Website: ulta-beauty
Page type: billing-address
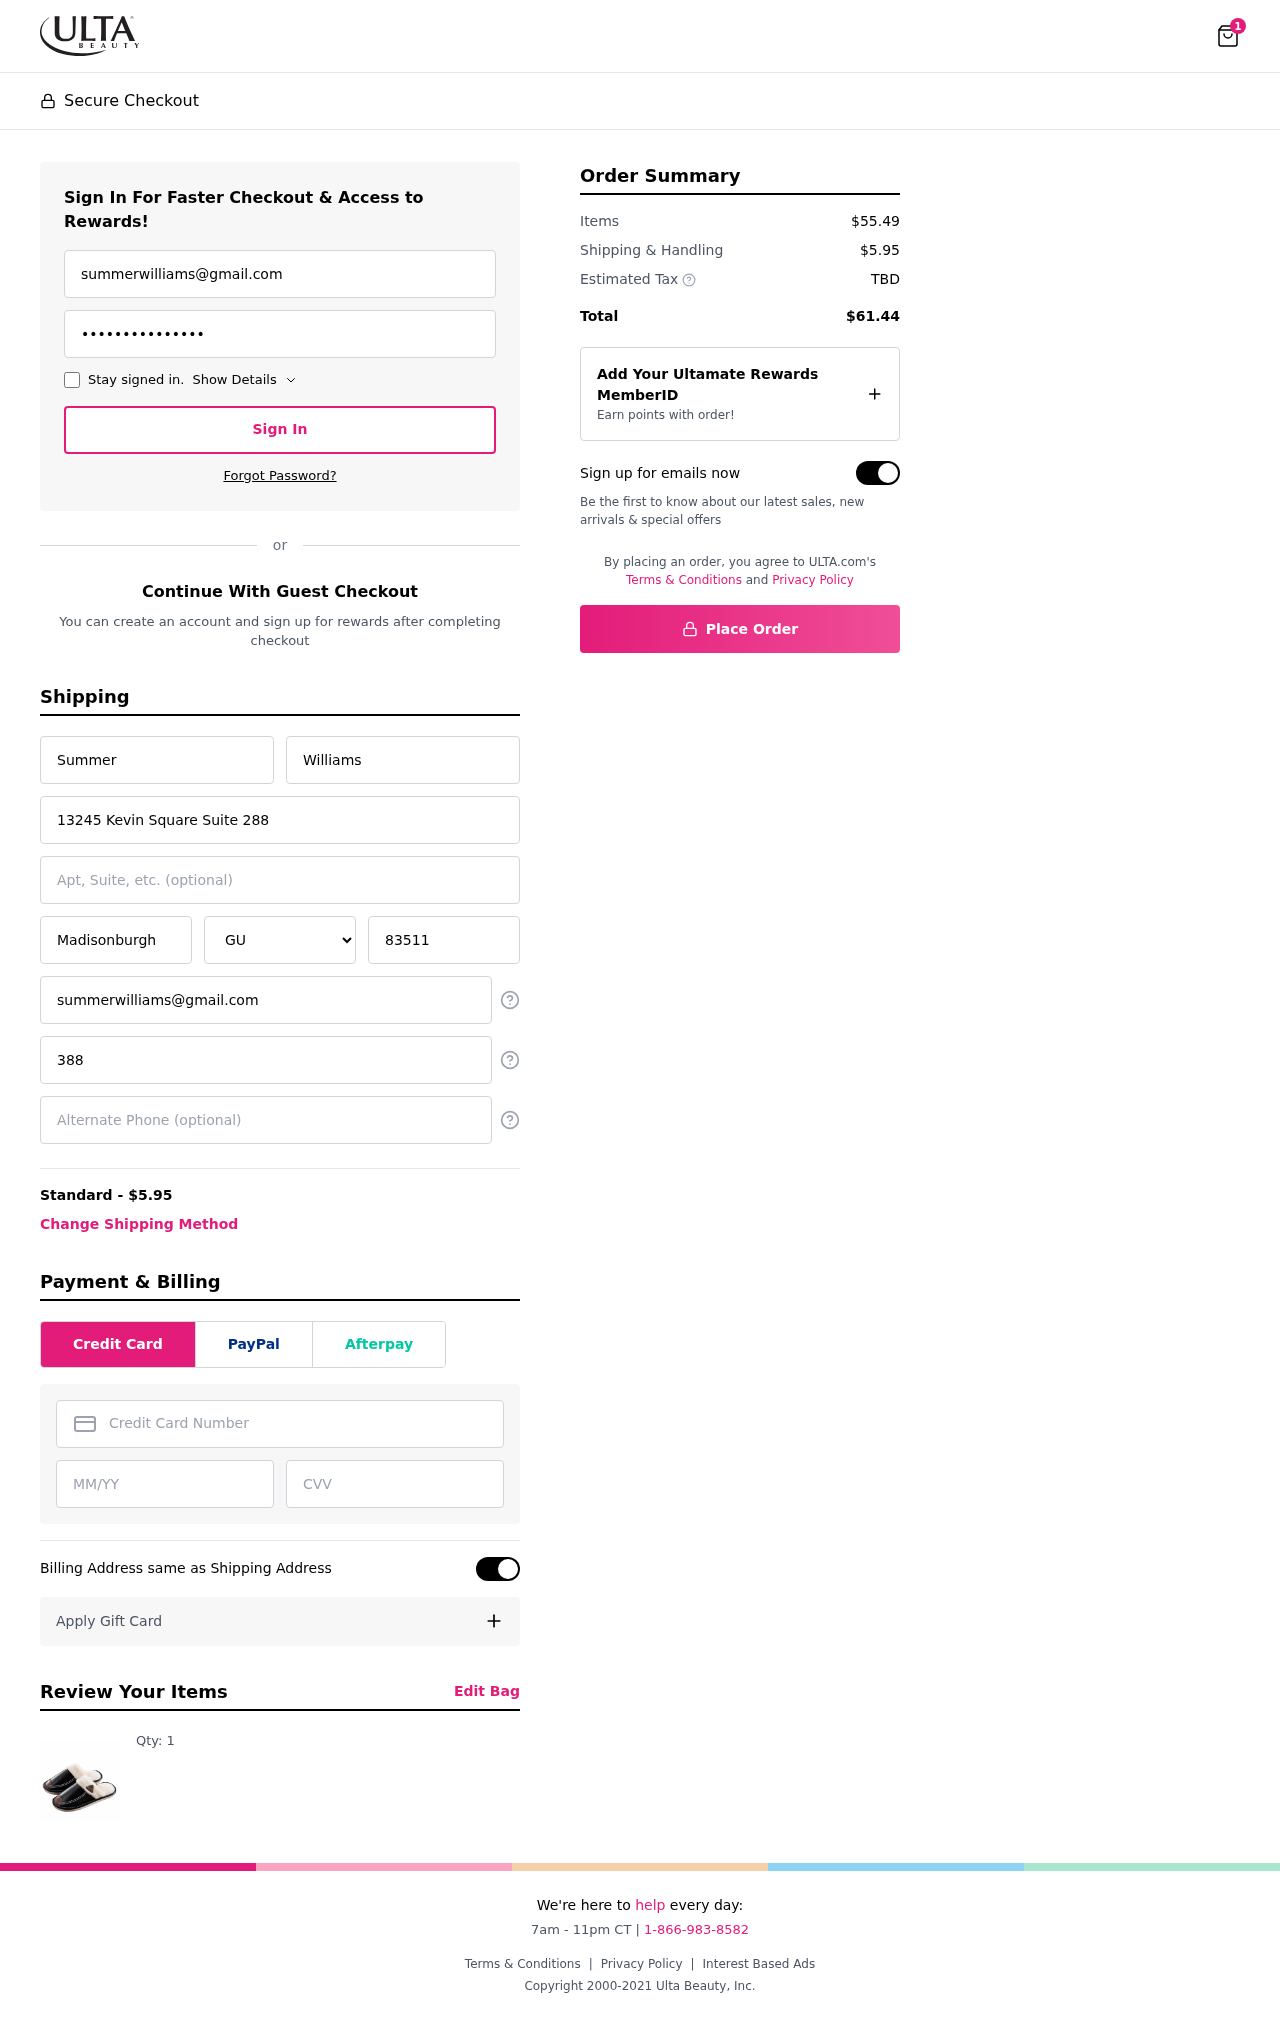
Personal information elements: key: PII_STATE
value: GU
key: PII_EMAIL
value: summerwilliams@gmail.com
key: PII_FIRSTNAME
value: Summer
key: PII_LASTNAME
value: Williams
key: PII_STREET
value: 13245 Kevin Square Suite 288
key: PII_CITY
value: Madisonburgh
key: PII_POSTCODE
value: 83511
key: PII_PHONE
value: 3884745877
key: PII_CARD_NUMBER
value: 4133 2963 3152 6414
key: PII_CARD_EXPIRY
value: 12/30
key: PII_CARD_CVV
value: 421
Product elements: key: PRODUCT1_QUANTITY
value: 1
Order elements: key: ORDER_NUM_ITEMS
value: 1
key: ORDER_SHIPPING_COST
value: $5.95
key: ORDER_SUBTOTAL
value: $55.49
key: ORDER_TOTAL
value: $61.44